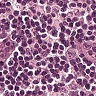
Metastatic tissue present: no